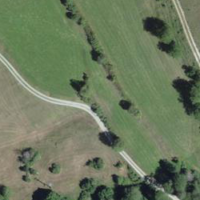
EUNIS habitat code: 24
Species observed at this site:
Medicago lupulina
Artemisia vulgaris
Ptyonoprogne rupestris
Achillea millefolium